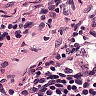
Metastatic tissue present: no